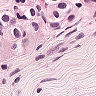
Metastatic tissue present: yes